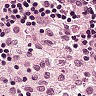
Metastatic tissue present: no